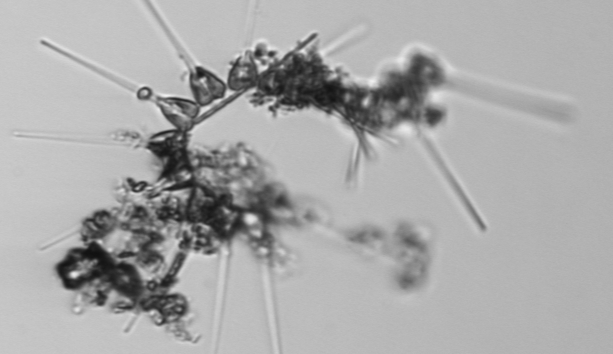
Label: Asterionellopsis_glacialis